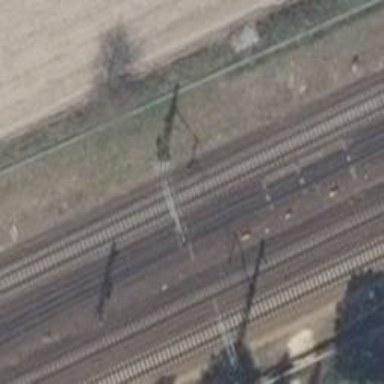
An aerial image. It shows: Railway with electrified contact lines.